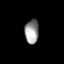
Tissue: prostate
Cell type: T cells
Senescence score: 0.706
Nuclear area (px): 326
Mean DAPI intensity: 153.086